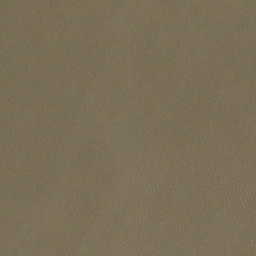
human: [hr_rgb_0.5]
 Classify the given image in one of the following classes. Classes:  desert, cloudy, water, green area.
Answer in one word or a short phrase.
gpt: cloudy